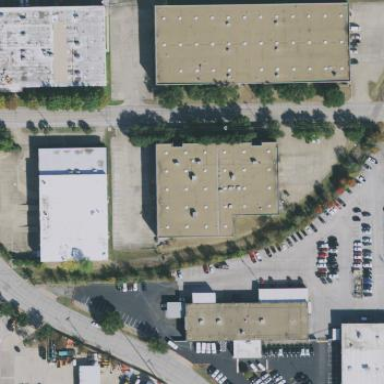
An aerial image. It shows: Warehouse.